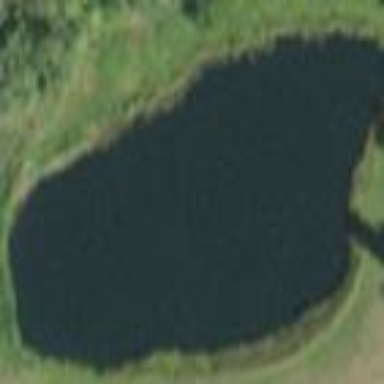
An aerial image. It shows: Pond with natural water.